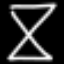
Label: hourglass